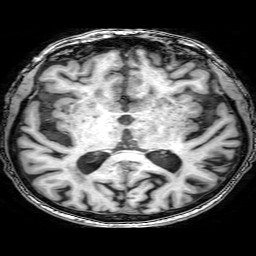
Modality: T1w
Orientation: coronal
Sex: male
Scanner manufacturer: philips
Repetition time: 0.008259 s
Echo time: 0.00383 s